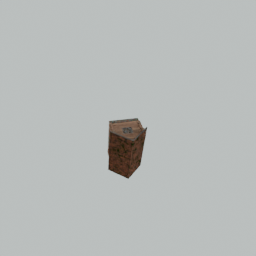
Label: architecture